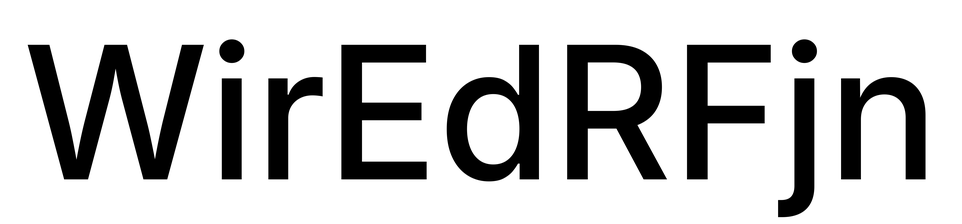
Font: Inter_Medium